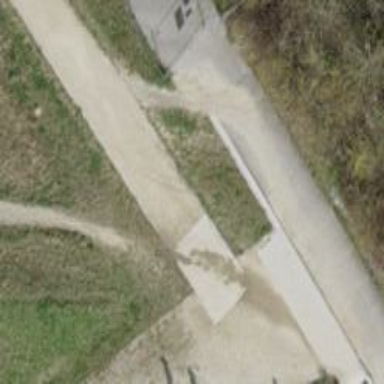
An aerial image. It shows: Compacted track with grade2 surface.